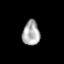
Tissue: skin
Cell type: Epithelial cells
Senescence score: 0.2403
Nuclear area (px): 417
Mean DAPI intensity: 172.739